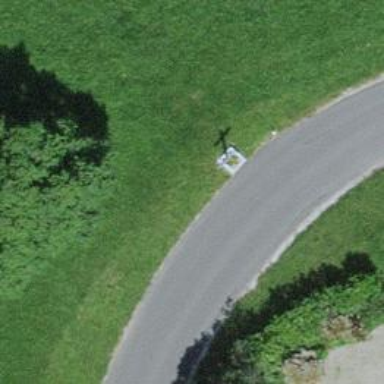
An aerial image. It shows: Historic wayside cross.